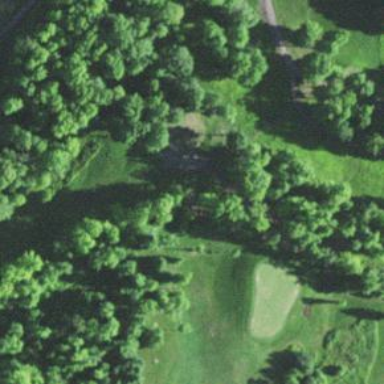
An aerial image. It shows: Golf hole.